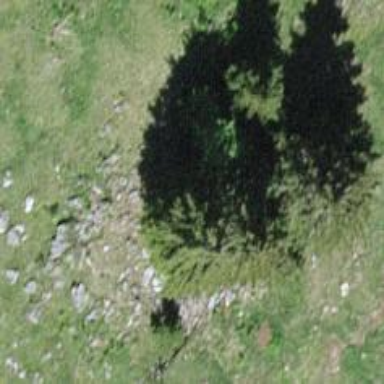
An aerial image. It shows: Needle-leaved tree in its natural environment.